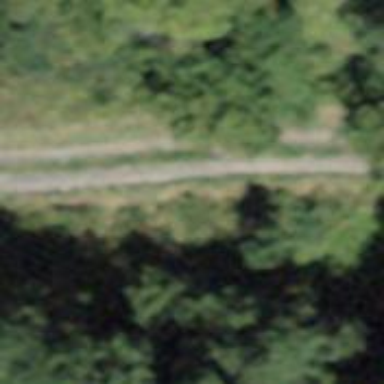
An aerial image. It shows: Track with grade1 tracktype.